The image folds the raw vibration samples of a bearing signal into a 2-D grayscale square (signal-to-image encoding). Classify the bearing condition as one of: normal, inner_race, outer_race, ball.
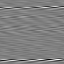
Answer: inner_race